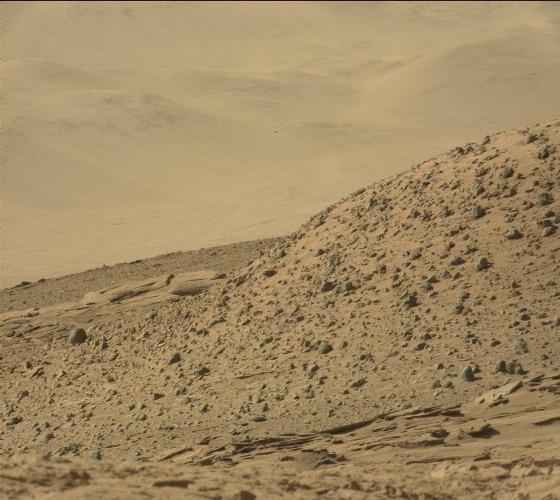
Terrain classes present: Bedrock, Gravel / Sand / Soil, Rock, Sky / Distant Mountains